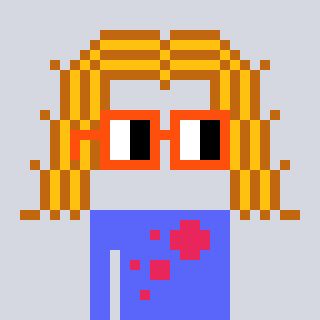
a pixel art character with square orange glasses, a hair-shaped head and a purple-colored body on a cool background